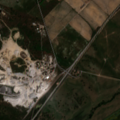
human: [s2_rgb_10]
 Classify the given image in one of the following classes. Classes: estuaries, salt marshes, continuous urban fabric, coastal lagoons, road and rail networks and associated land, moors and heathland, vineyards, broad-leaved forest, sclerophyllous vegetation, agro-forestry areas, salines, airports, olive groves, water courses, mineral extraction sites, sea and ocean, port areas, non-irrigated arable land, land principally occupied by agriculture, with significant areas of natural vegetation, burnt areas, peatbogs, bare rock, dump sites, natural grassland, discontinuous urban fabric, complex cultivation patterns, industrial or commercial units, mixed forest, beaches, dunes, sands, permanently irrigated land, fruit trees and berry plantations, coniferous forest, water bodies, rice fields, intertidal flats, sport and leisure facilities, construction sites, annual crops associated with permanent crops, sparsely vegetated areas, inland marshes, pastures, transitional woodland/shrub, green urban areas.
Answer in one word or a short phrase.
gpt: continuous urban fabric